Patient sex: F
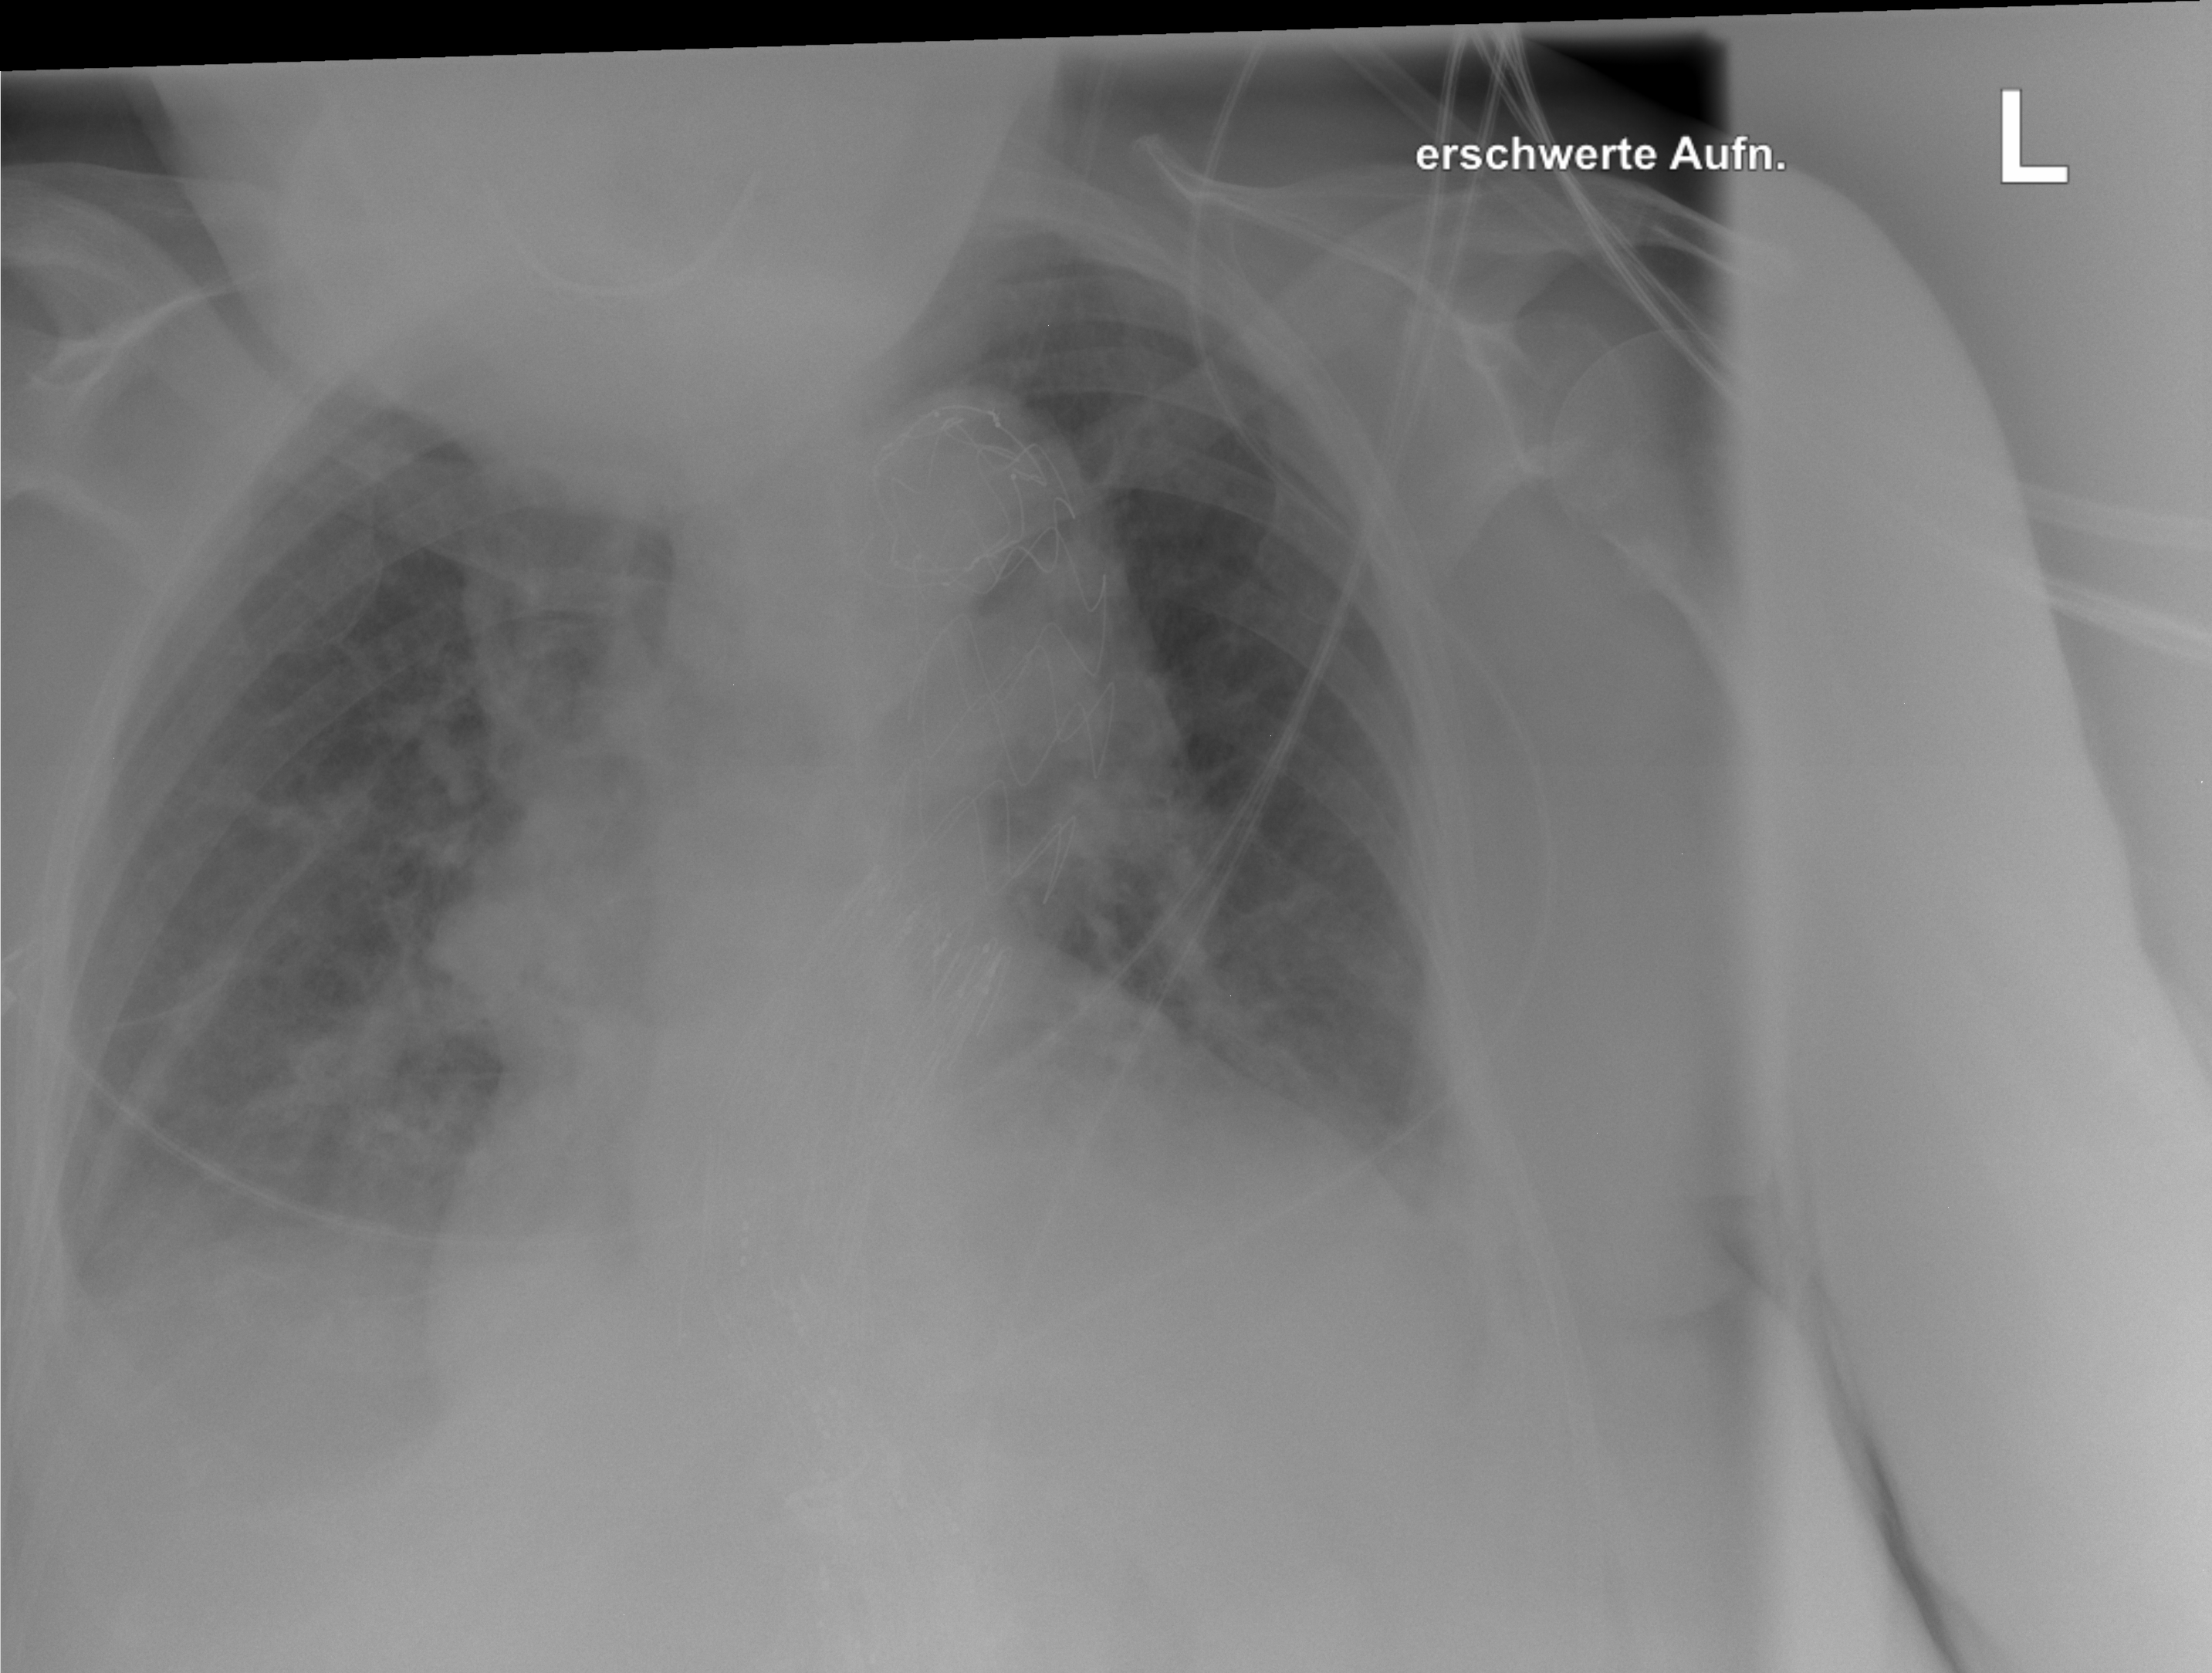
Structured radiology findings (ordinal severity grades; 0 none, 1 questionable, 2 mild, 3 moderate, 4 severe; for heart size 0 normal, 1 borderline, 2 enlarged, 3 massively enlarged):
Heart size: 2
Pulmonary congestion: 0
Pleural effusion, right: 3
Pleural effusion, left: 2
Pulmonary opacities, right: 2
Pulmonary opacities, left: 0
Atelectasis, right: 2
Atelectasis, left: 2